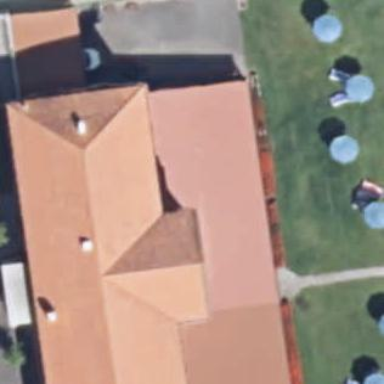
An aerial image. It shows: Cafe building.